Question: I'm trying to convert the following HTML to PDF. How can I get wkhtmltopdf to encode the O symbol?
'''
<tr>
<td>1</td>
<td>Front door1</td>
<td>Fire Exit 2</td>
<td>-</td>
<td>Non EOL</td>
<td>-</td>
<td>0O</td>
</tr>
'''
but the rendered PDF is appearing with the 0O as:

This is how I'm converting the HTML to PDF:
'''
using (var htmlStream = GenerateStreamFromString(renderedText))
{
try
{
using (var pdfStream = new FileStream(_fileName, FileMode.OpenOrCreate))
{
Printer.GeneratePdf(htmlStream, pdfStream);
}
}
}
public static Stream GenerateStreamFromString(string s)
{
UTF8Encoding utf8 = new UTF8Encoding();
string unicodeString = s;
byte[] encodedBytes = utf8.GetBytes(unicodeString);
var encodedHtmlString = utf8.GetString(encodedBytes);
var stream = new MemoryStream();
var writer = new StreamWriter(stream);
writer.Write(encodedHtmlString);
writer.Flush();
stream.Position = 0;
}
'''
Where GeneratePDF is defined as:
'''
public static void GeneratePdf(Stream html, Stream pdf)
{
Process process;
StreamWriter stdin;
var psi = new ProcessStartInfo();
psi.FileName = "path/to/wkhtmltopdf.exe"
psi.WorkingDirectory = Path.GetDirectoryName(psi.FileName);
// run the conversion utility
psi.UseShellExecute = false;
psi.CreateNoWindow = true;
psi.RedirectStandardInput = true;
psi.RedirectStandardOutput = true;
psi.RedirectStandardError = true;
psi.Arguments = "-q -n --disable-smart-shrinking - -";
process = Process.Start(psi);
try
{
stdin = process.StandardInput;
stdin.AutoFlush = true;
stdin.Write(new StreamReader(html).ReadToEnd());
stdin.Dispose();
process.StandardOutput.BaseStream.CopyTo(pdf);
process.StandardOutput.Close();
pdf.Position = 0;
process.WaitForExit(10000);
}
catch (Exception ex)
{
throw ex;
}
finally
{
process.Dispose();
}
}
'''
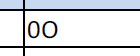
Answer: Since 'wkhtmltopdf' is just a browser under the hood, you can use any <URL> to properly encode special characters:
'''
<td>0&Omega;</td>
'''